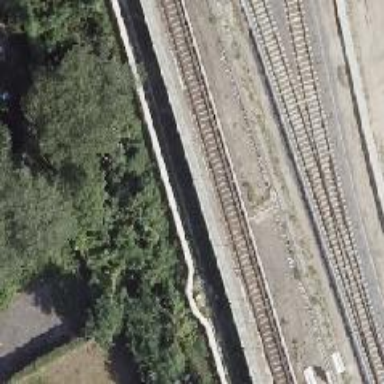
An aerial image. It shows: Railway signal.